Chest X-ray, AP view. Patient: 30 years old, sex M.
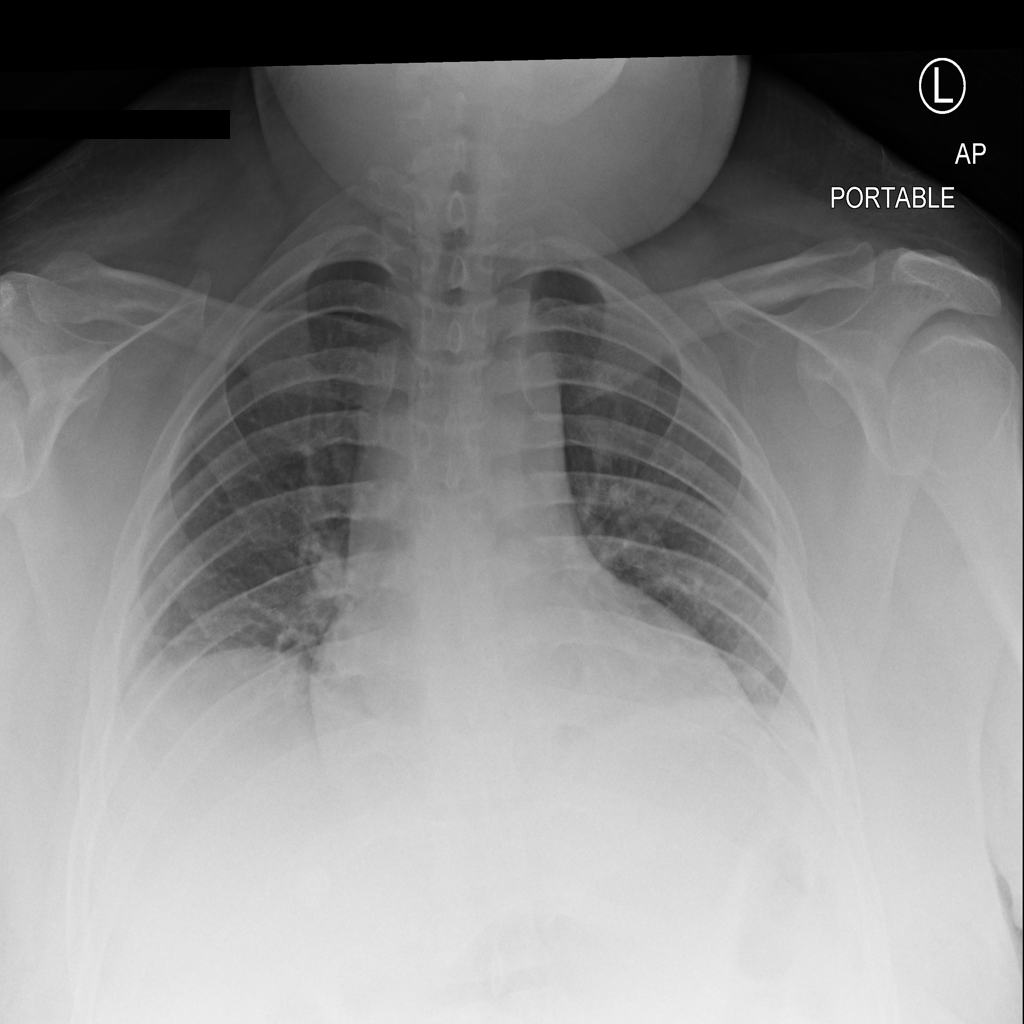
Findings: Cardiomegaly